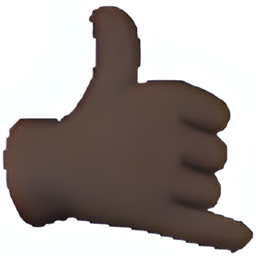
Name: call me hand
Emoji: 🤙🏿
Group: People & Body
Sub-group: hand-fingers-partial